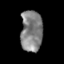
Tissue: skin
Cell type: Epithelial cells
Senescence score: 0.2527
Nuclear area (px): 879
Mean DAPI intensity: 130.232